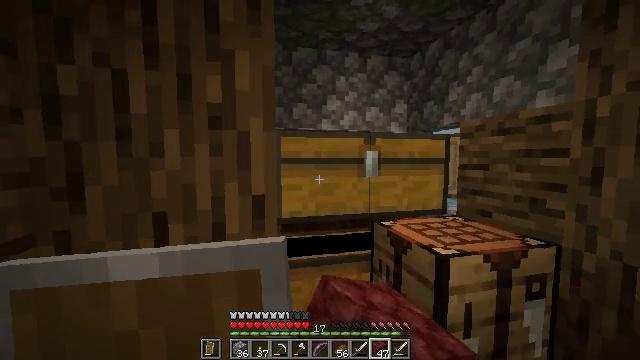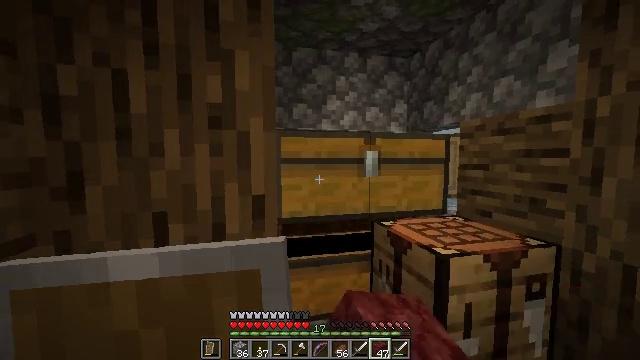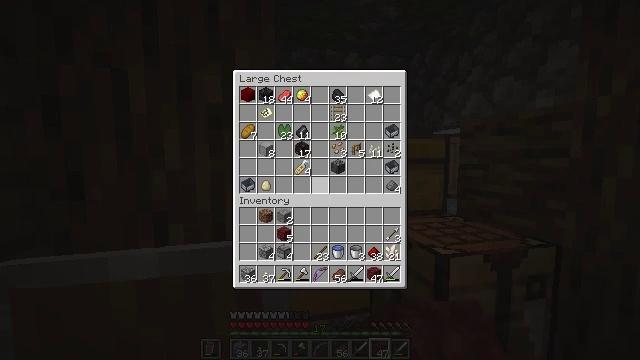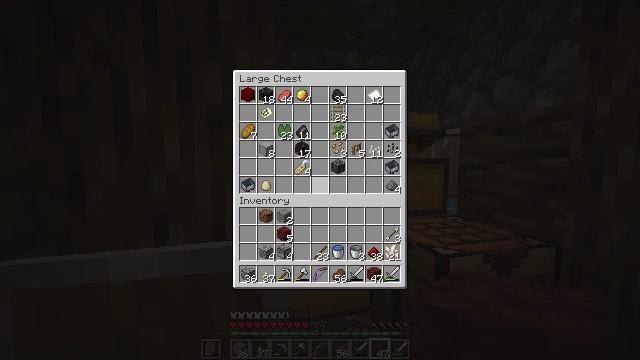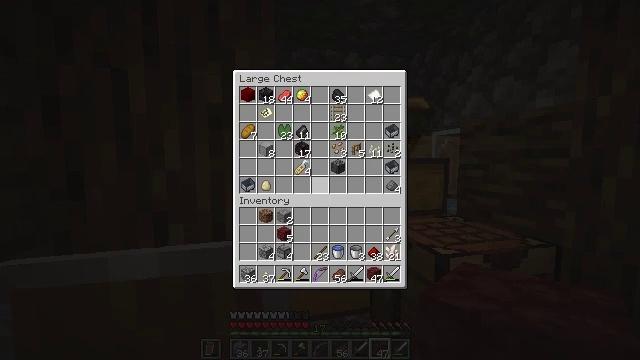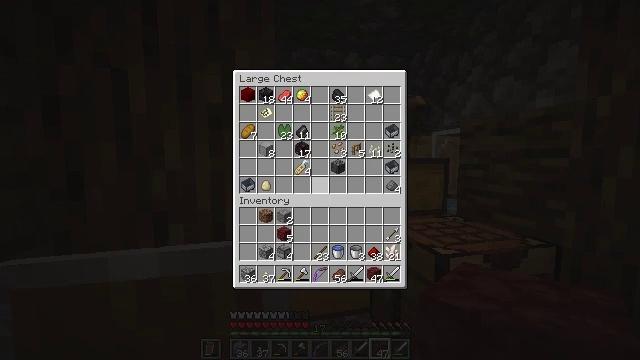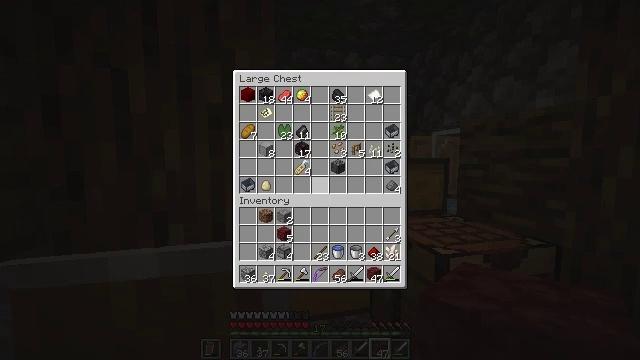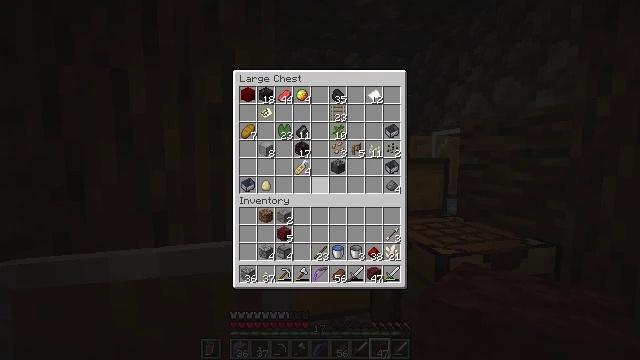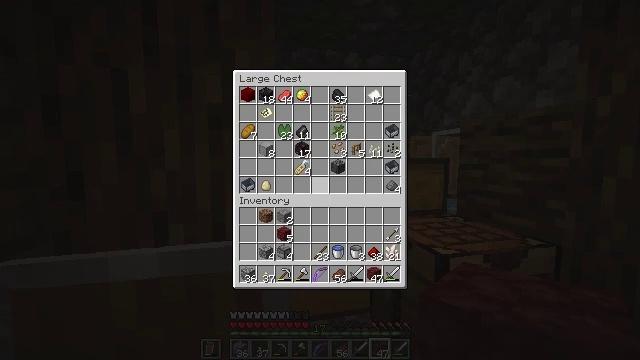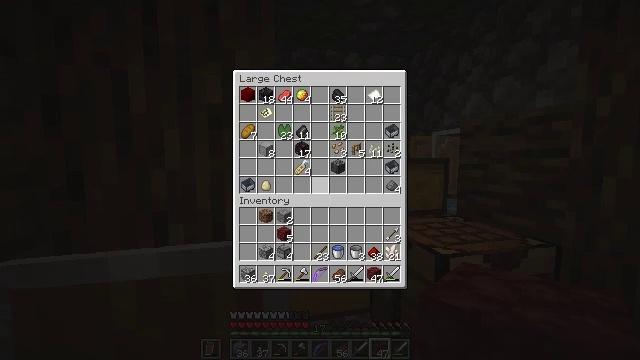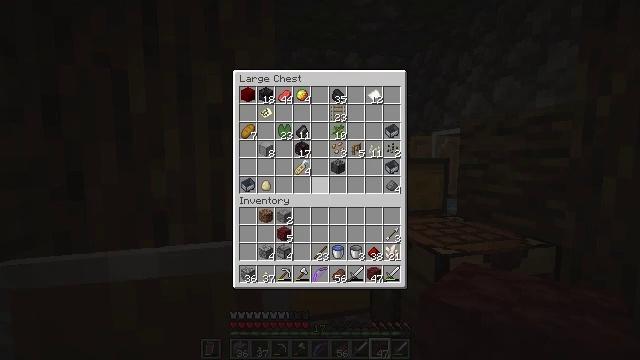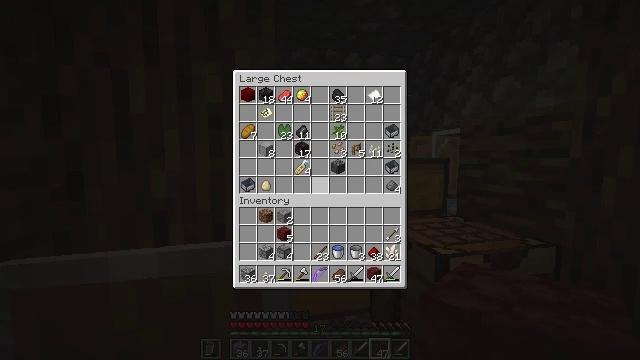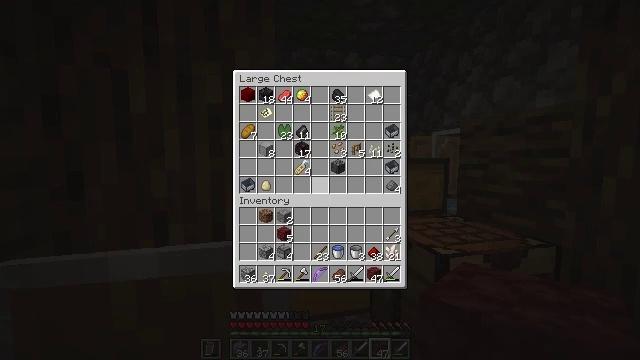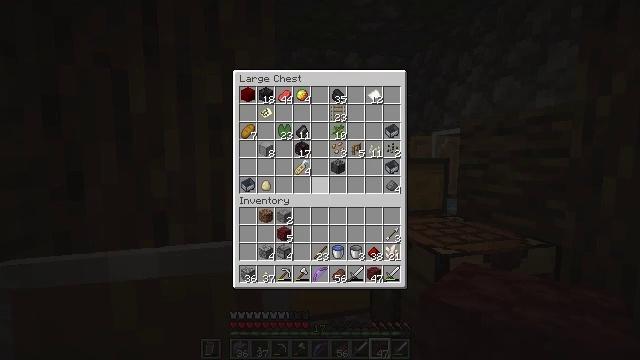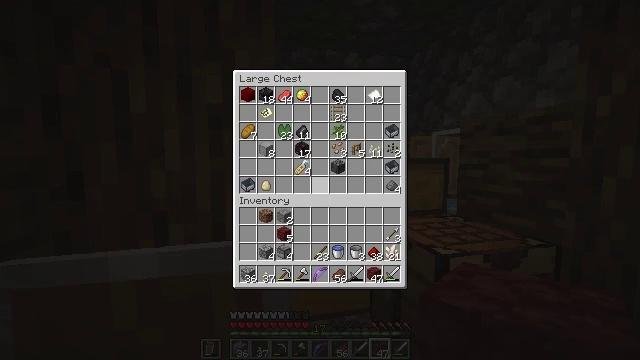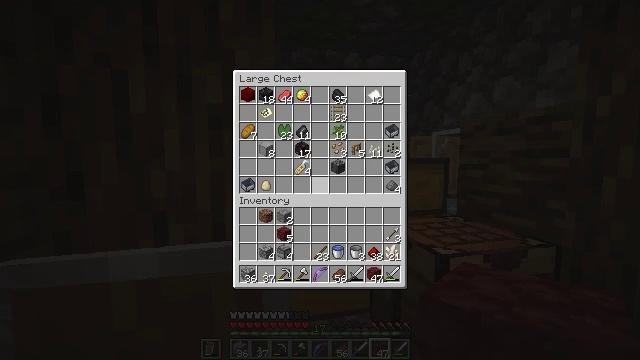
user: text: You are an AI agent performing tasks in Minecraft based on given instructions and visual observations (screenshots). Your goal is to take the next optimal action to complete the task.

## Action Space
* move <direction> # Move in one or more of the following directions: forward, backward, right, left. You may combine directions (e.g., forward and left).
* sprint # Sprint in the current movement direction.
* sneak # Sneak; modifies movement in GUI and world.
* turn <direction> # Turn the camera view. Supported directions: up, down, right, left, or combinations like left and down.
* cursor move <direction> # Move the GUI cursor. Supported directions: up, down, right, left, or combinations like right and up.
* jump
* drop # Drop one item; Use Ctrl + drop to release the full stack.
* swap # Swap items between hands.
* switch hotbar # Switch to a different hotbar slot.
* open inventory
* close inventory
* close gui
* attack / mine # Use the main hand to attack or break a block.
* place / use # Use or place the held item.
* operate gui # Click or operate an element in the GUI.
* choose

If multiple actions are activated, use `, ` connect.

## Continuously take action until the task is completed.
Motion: motion action
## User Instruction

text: Use stone to craft a stone button.
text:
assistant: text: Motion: no_op
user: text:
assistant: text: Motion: no_op
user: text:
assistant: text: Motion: no_op
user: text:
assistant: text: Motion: no_op
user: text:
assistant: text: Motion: no_op
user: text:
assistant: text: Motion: no_op
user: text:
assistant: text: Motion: no_op
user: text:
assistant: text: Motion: no_op
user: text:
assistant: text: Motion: no_op
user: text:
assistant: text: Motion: no_op
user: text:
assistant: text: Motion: no_op
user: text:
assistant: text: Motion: no_op
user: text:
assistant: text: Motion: no_op
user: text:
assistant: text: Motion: no_op
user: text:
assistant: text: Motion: no_op
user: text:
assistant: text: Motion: no_op
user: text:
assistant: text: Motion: no_op
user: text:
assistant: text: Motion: no_op
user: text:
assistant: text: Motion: no_op
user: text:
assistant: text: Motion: no_op
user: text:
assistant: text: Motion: no_op
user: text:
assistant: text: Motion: no_op
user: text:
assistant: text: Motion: no_op
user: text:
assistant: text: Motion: no_op
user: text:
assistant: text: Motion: no_op
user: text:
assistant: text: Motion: no_op
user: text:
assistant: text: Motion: no_op
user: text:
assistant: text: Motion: no_op
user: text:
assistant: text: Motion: no_op
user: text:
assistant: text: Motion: no_op